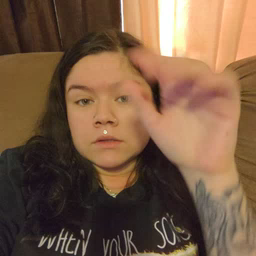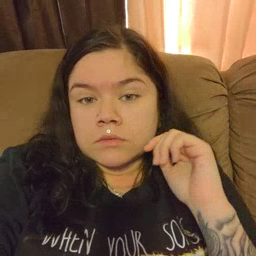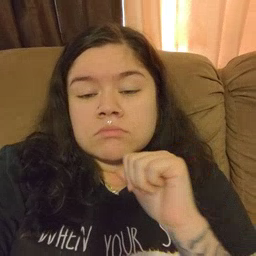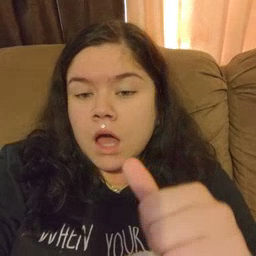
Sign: not